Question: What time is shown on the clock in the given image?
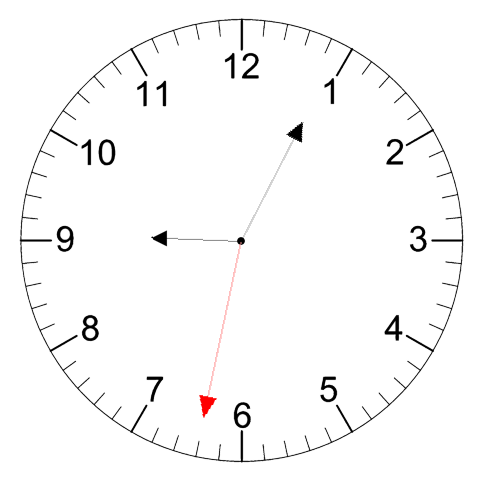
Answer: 09:04:32